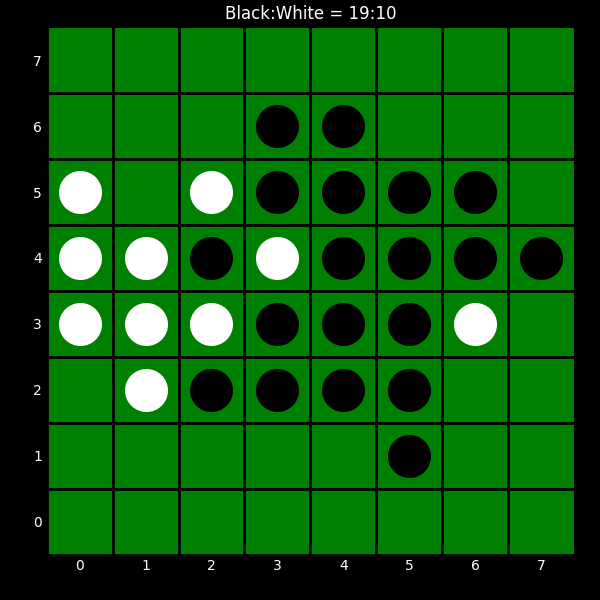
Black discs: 19
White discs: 10